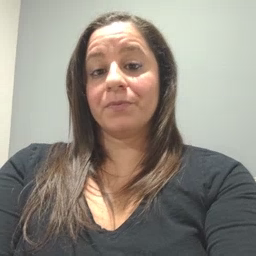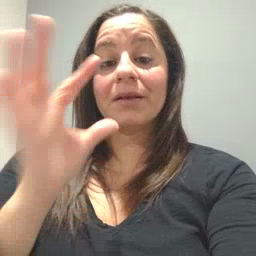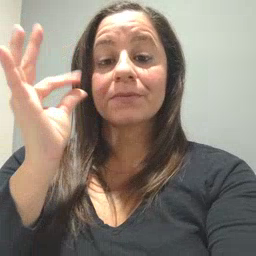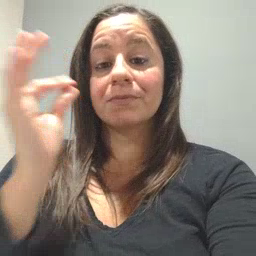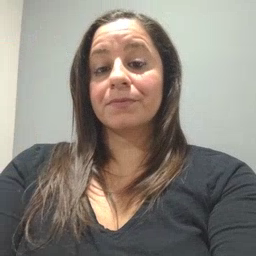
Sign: cat